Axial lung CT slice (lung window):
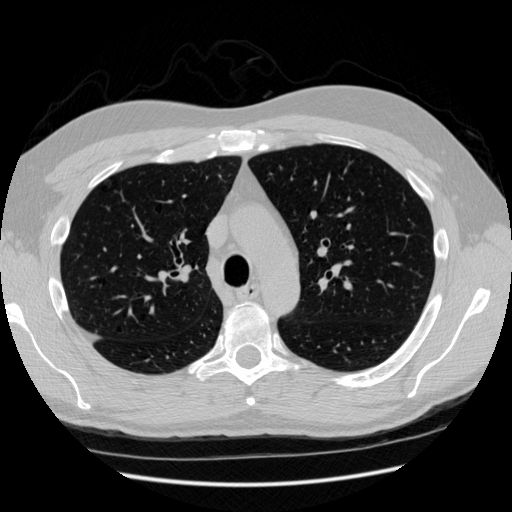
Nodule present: no